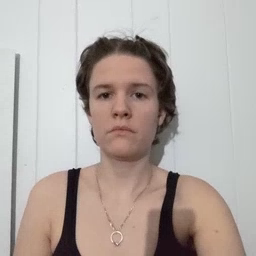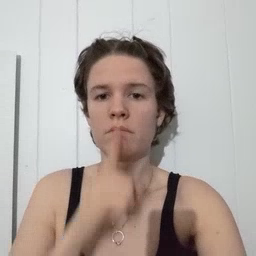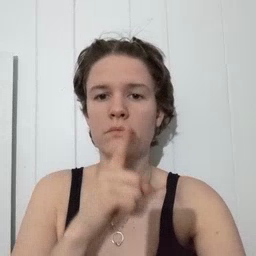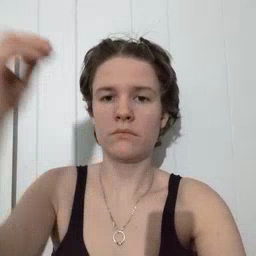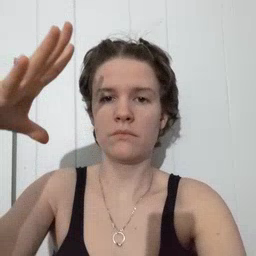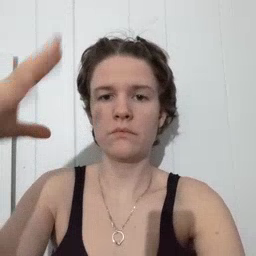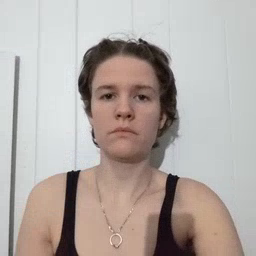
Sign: lamp